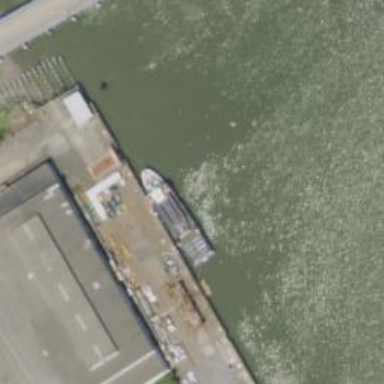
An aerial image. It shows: Man-made pier.